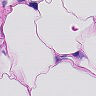
Metastatic tissue present: no